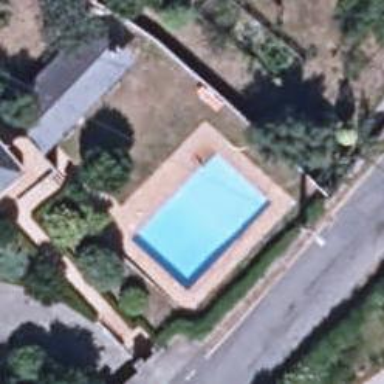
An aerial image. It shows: Swimming pool located in leisure land.